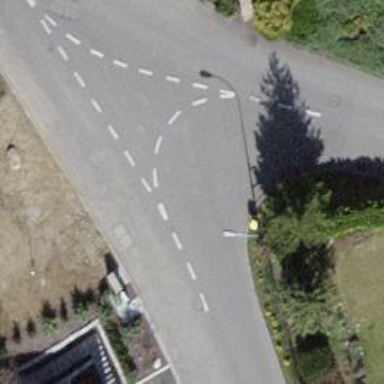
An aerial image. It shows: Post box.